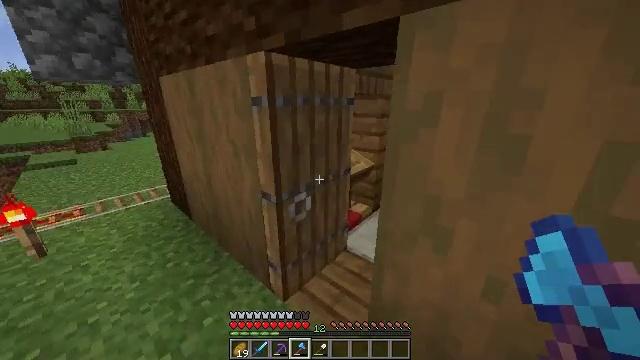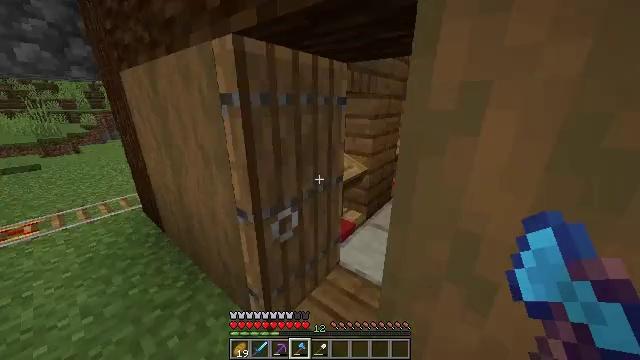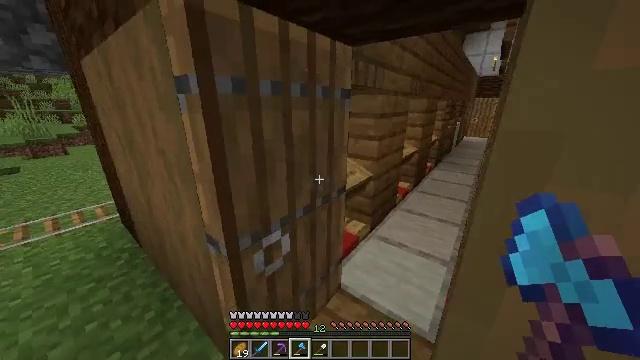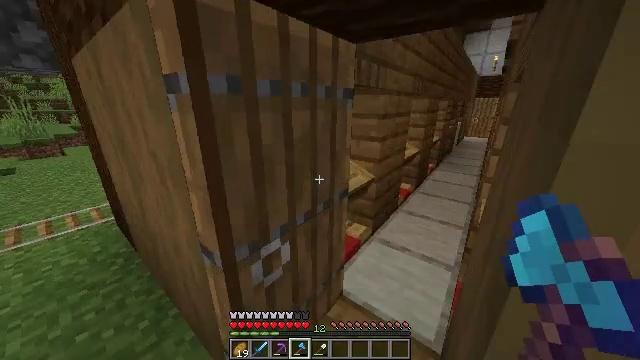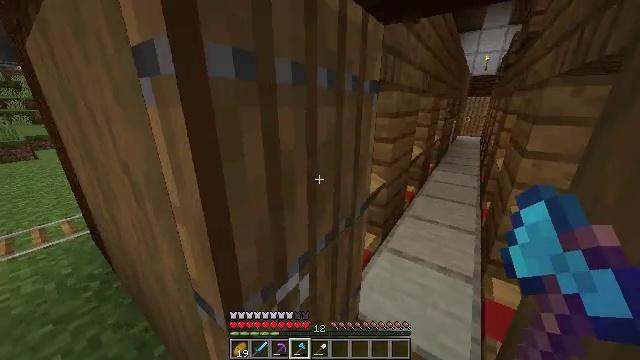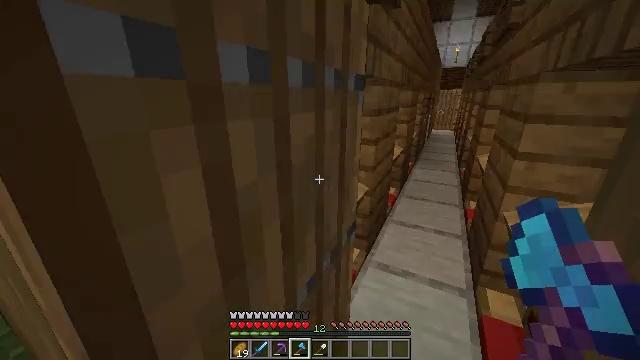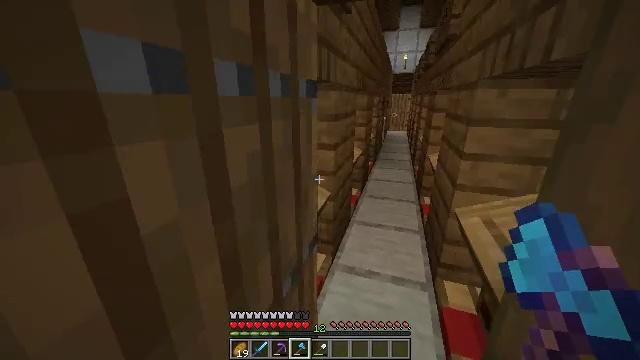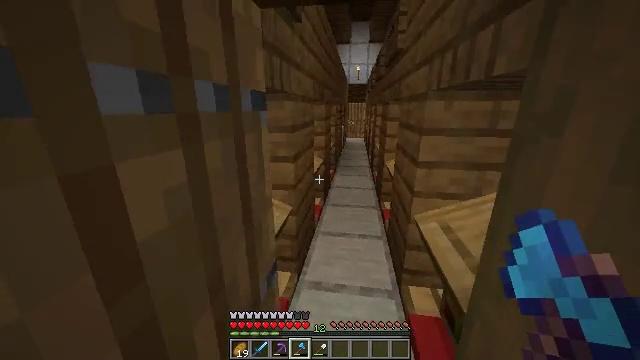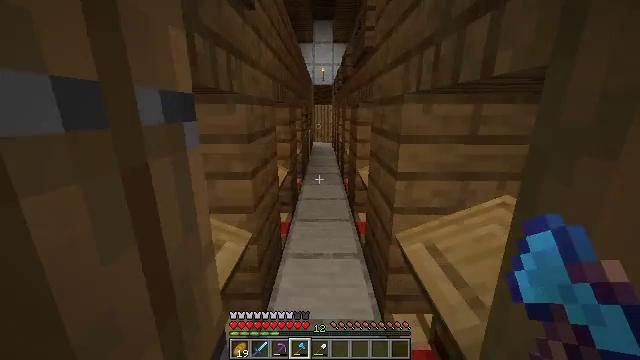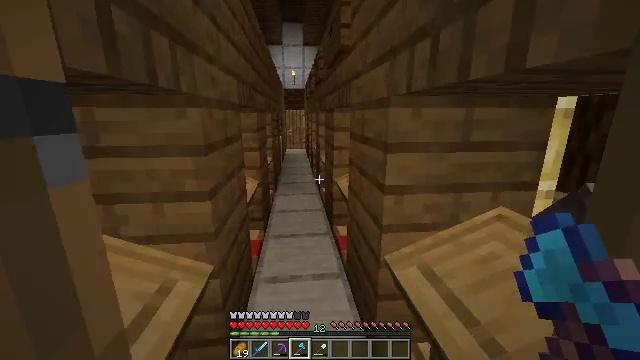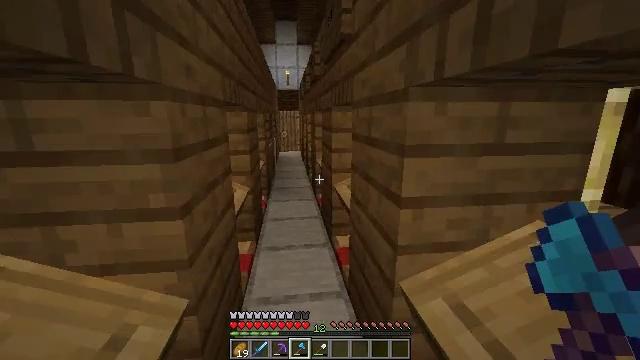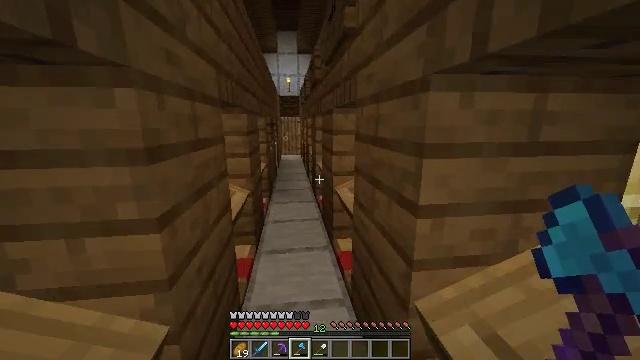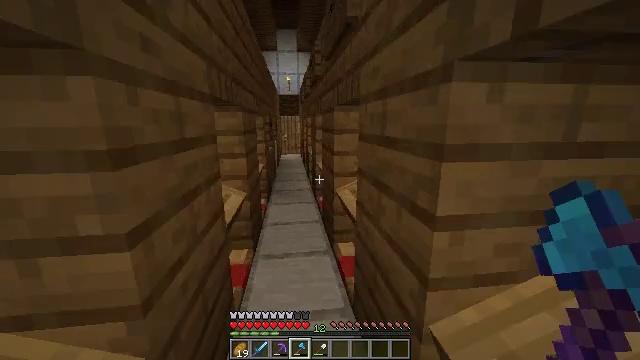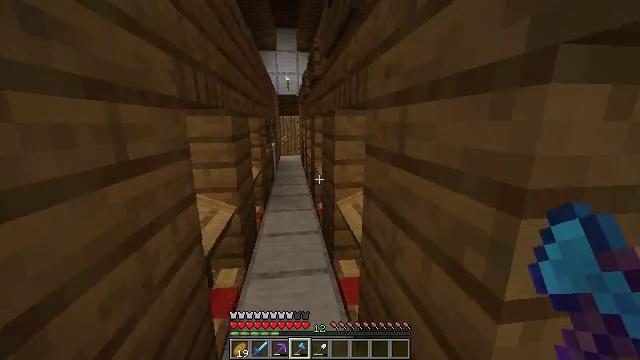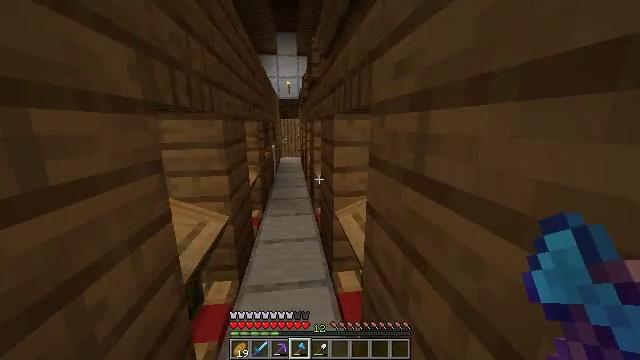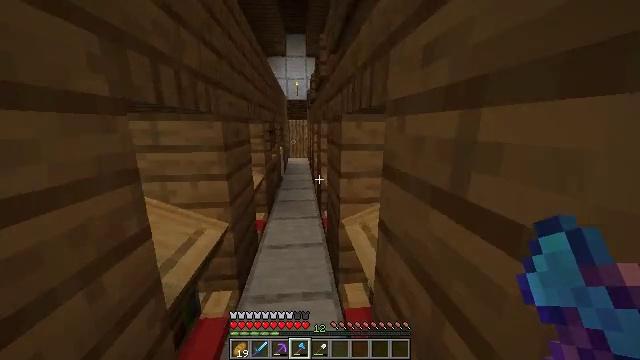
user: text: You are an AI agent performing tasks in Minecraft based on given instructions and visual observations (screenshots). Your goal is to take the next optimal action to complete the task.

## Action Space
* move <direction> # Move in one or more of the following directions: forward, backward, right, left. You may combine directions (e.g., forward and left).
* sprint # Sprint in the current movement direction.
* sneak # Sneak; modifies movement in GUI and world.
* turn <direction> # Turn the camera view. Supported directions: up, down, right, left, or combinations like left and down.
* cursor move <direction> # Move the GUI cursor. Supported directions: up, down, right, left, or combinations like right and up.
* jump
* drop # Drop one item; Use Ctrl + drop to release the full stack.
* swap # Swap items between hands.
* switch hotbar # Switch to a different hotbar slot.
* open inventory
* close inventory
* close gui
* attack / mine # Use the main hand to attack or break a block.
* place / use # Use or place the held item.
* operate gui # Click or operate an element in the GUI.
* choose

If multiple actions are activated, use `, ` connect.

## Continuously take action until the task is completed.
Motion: motion action
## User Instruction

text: Create iron boots with iron ingots.
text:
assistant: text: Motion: move forward, turn right
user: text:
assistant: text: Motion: move forward
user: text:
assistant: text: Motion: move forward
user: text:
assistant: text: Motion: move forward, sprint, turn right
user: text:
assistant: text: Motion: move forward, sprint, turn right
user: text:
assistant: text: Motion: move forward, sprint, turn right
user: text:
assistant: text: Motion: move forward, sprint, turn right and up
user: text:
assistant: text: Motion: move forward, sprint, turn right and up
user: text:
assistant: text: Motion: move forward, turn right and up
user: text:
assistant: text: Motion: move forward, turn right
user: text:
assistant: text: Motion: move forward
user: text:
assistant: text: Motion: move forward, sprint
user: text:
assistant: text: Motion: move forward, sprint
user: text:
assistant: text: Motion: move forward, sprint
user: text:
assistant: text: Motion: move forward, sprint, turn left
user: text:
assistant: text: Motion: move forward, sprint, turn left
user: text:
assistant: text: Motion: move forward, turn left
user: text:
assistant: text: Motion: move forward
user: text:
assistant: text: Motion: move forward
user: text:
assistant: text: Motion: move forward, sprint
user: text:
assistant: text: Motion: move forward, sprint
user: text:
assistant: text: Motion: move forward, sprint
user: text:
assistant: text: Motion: move forward, sprint
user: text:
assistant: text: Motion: move forward, sprint
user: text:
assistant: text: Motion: move forward
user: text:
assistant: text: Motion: move forward
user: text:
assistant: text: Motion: move forward
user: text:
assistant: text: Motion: move forward, sprint
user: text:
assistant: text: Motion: move forward, sprint
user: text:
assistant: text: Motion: move forward, sprint